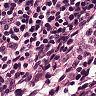
Metastatic tissue present: no